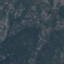
Land use / land cover: HerbaceousVegetation